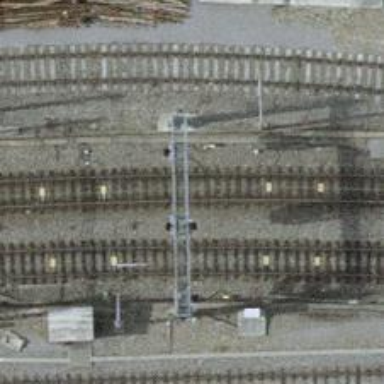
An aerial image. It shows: Railway signal.